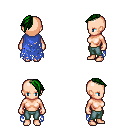
a pixel art fantasy rpg character, female body template, human, light skin, blue tattered cape, teal pants, green long mohawk hairstyle, four views (front, back, left, right), 2x2 character sprite sheet, small pixel art, hard edges, no anti-aliasing